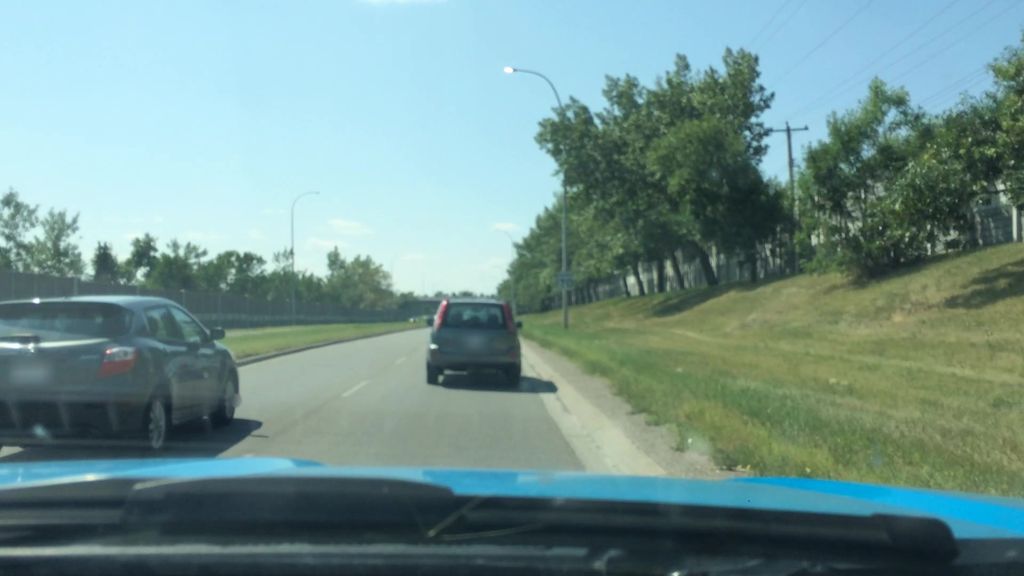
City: calgary